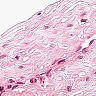
Metastatic tissue present: no